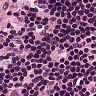
Metastatic tissue present: no